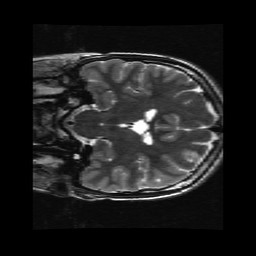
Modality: T2w
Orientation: coronal
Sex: female
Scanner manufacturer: ge
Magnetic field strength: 3 T
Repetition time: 5 s
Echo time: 0.1019 s